Однородный тонкий провод длиной $2\pi a$ и сопротивлением $r$ соединен своими концами так, что образует кольцо. Маленький вольтметр $V$ сопротивлением $R$ подсоединен при помощи проводников с незначительным сопротивлением к двум точкам на проводе. Угловое расстояние между точками равно $\theta$, как показано на рисунке. Кольцо пронизывается по нормали однородным магнитным полем, индукция которого изменяется со скоростью $dB/dt$.
Определите, что покажет вольтметр, если его поместить: а) в центре кольца; б) на хорде, соединяющей точки подключения.
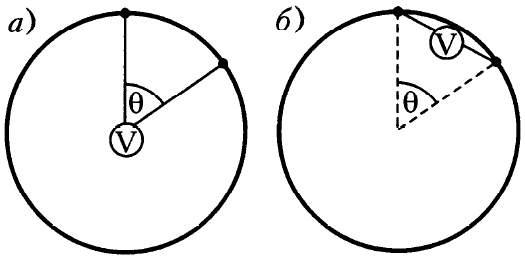
Ответ: $$ а)\lambda=\theta; U=0 $$ $$ б)\lambda=\theta-\sin\theta; U=\frac{2 \pi^{2} R a^{2} \sin \theta}{4 \pi^{2} R+r \theta(2 \pi-\theta)} \frac{d B}{d t} $$
Темы:
T, Электромагнетизм, Электромагнитная индукция, 200 задач